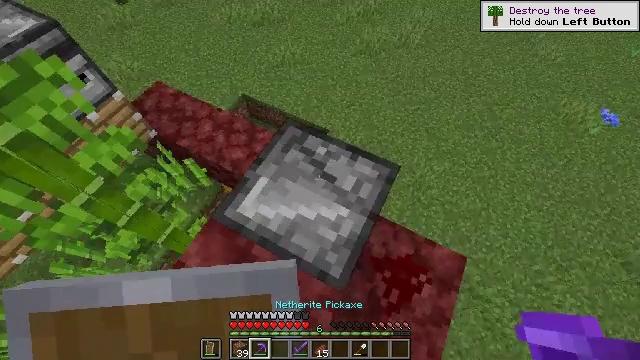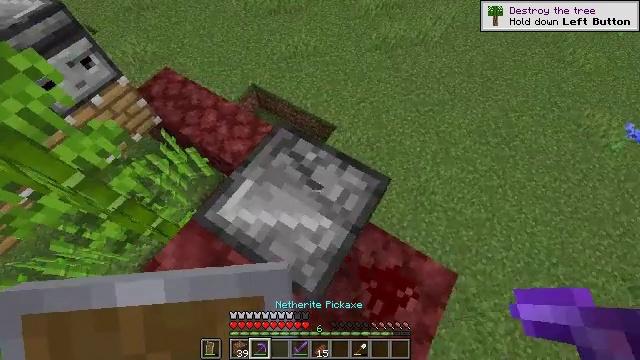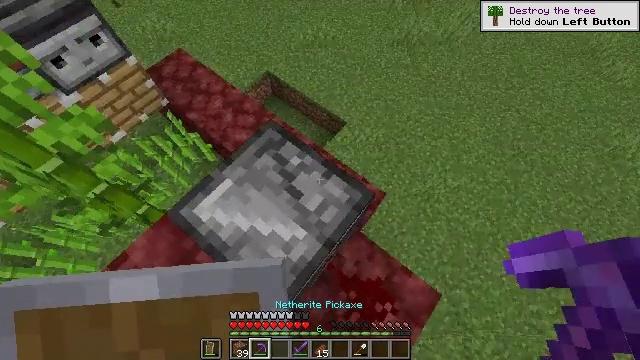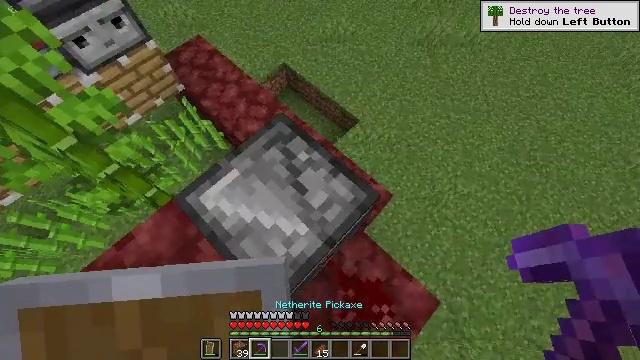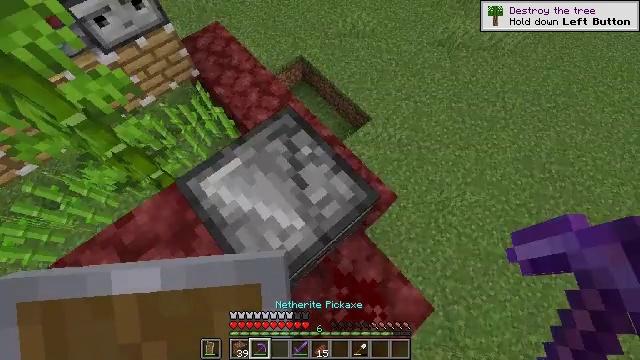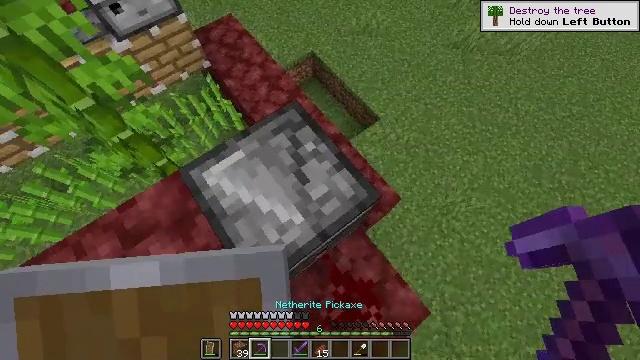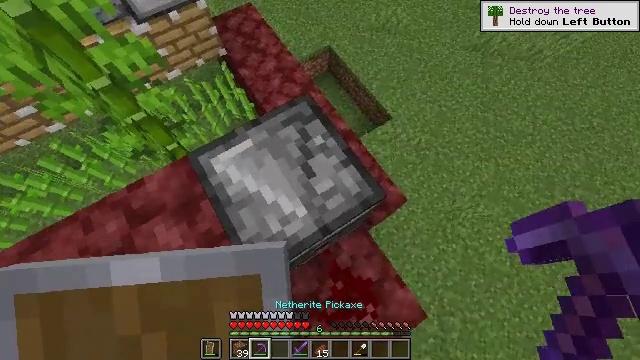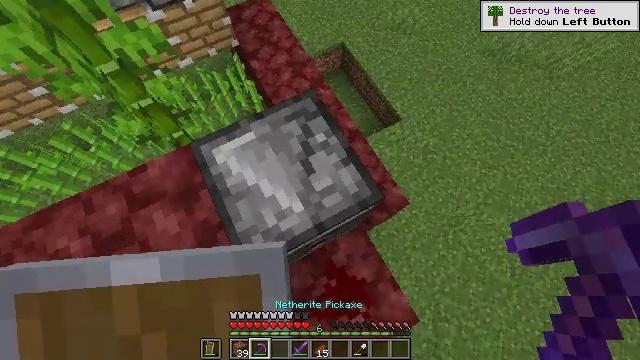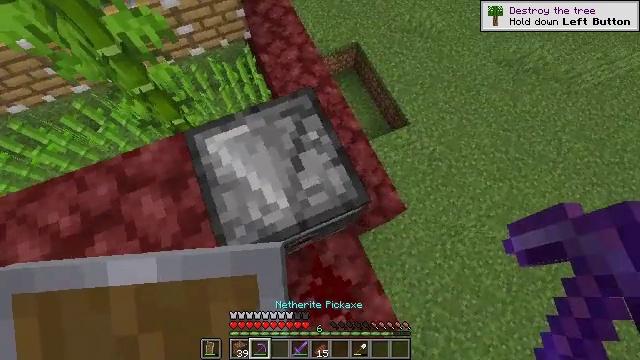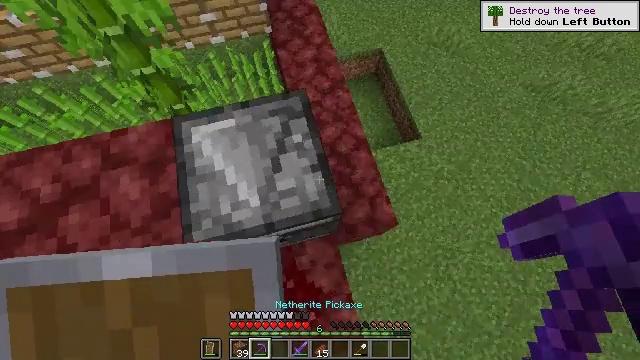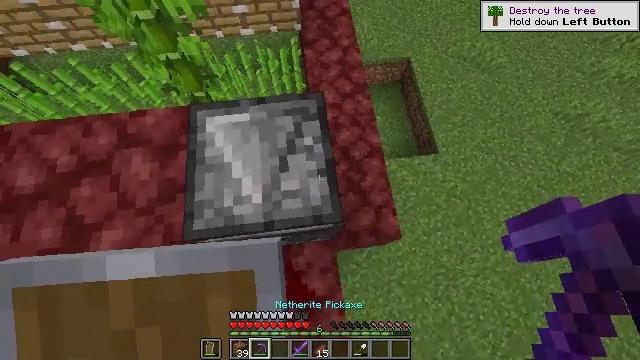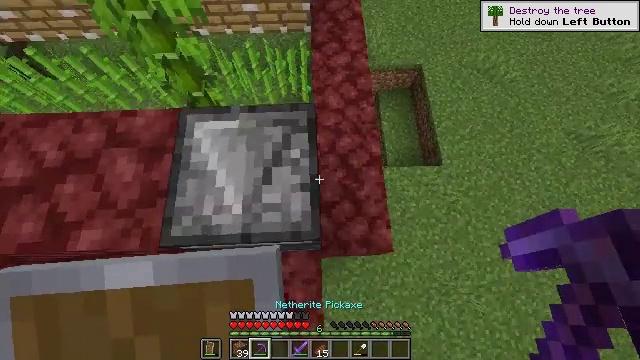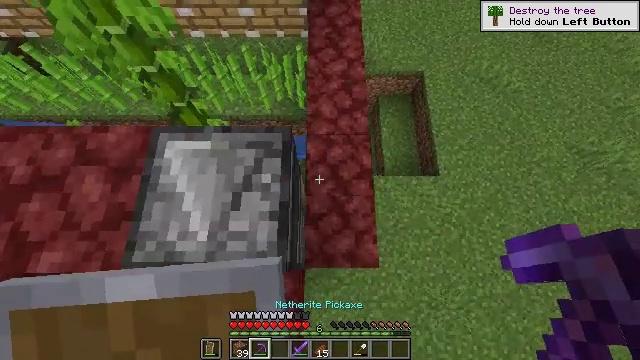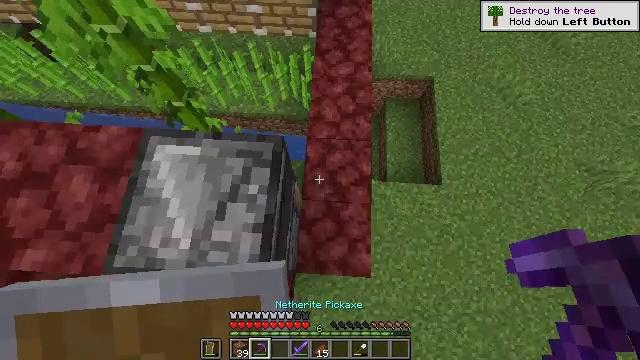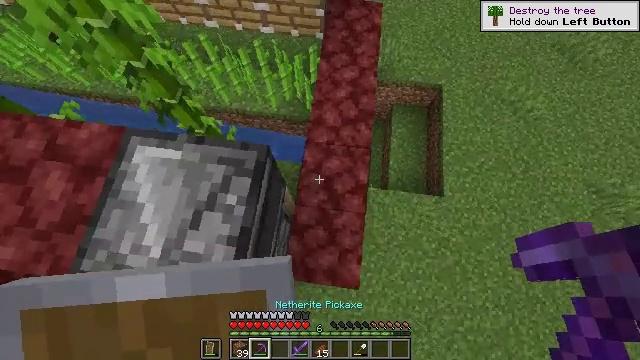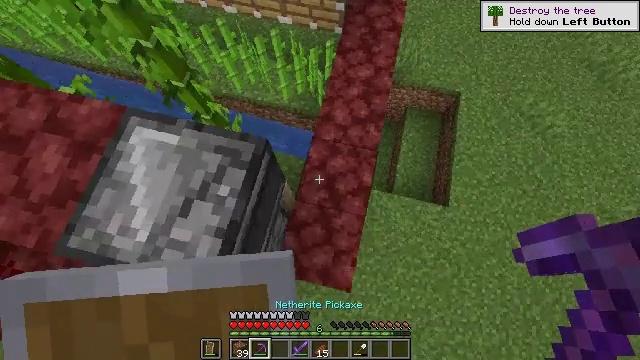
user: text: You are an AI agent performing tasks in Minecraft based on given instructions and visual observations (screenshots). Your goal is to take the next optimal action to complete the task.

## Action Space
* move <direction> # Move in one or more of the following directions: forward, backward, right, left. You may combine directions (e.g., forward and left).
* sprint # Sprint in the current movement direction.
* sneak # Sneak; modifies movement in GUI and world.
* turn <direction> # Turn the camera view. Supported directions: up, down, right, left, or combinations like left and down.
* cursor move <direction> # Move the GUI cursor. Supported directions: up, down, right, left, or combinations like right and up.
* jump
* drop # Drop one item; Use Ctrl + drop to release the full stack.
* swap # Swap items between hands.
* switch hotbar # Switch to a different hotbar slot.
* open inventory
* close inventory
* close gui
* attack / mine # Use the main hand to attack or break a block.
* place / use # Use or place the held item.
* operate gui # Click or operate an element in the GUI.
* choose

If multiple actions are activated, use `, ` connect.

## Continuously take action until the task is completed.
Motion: motion action
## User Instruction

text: Attack the observer device.
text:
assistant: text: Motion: move forward and move right, turn left and down
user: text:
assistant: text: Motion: turn left and down
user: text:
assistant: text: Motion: turn left and down
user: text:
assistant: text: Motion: turn left and down
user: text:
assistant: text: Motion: turn left
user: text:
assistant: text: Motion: turn left and down
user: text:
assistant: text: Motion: move right, turn left
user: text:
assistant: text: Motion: move right, turn left
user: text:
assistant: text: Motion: move forward and move right, turn left
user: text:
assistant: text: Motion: move forward and move right, turn left
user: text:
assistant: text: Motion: move forward and move right, turn left
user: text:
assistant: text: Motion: move forward and move right, turn left
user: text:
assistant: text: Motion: move forward and move right, turn left
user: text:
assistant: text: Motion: move forward and move right, turn left
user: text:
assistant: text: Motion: move forward, turn left and down
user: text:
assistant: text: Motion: move forward, turn left
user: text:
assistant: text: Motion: turn left
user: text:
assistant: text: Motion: turn left
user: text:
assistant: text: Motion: turn left and up
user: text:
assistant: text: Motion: turn left and up
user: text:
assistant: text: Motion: turn left and up
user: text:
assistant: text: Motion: turn left and up
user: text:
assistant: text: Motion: no_op
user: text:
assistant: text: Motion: no_op
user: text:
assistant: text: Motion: no_op
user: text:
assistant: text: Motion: no_op
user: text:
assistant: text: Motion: no_op
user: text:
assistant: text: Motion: turn left and up
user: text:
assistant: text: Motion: turn left and up
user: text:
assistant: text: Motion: turn left and up